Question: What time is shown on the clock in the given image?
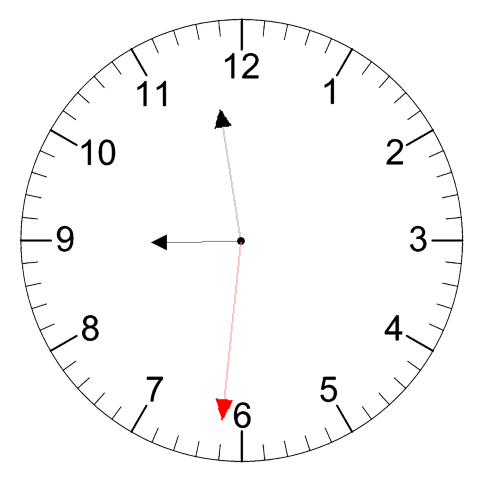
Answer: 08:58:31